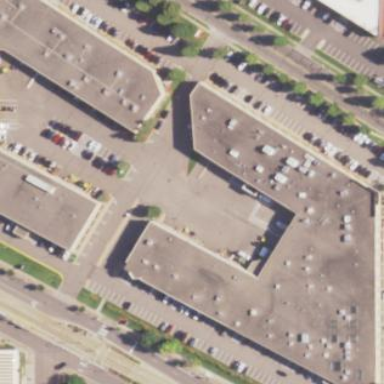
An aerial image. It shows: Commercial area.